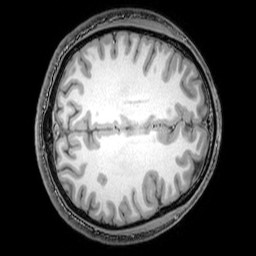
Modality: T1w
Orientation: axial
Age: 25
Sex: male
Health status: healthy
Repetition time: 0.081 s
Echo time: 0.037 s